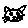
Label: cat